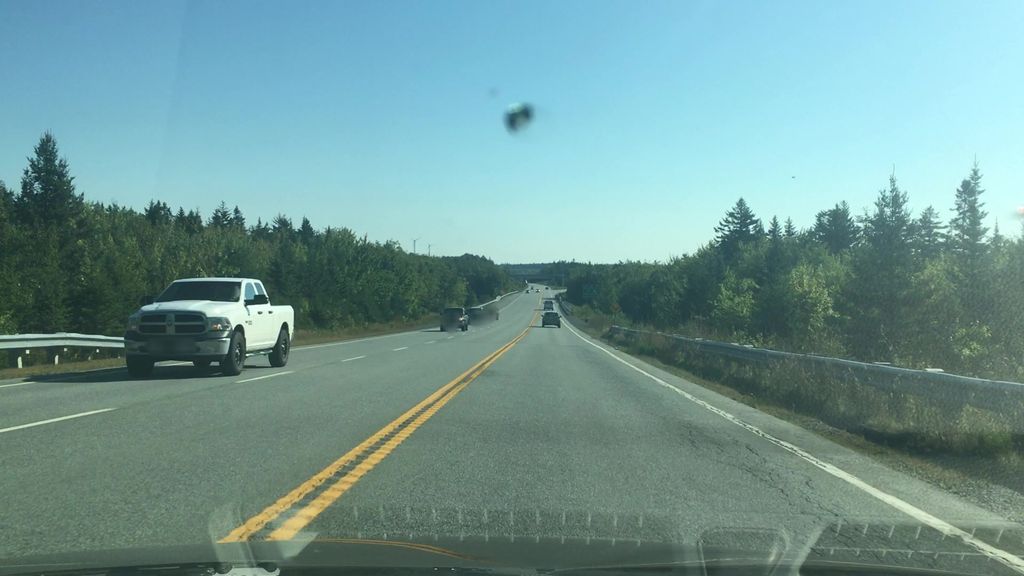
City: halifax